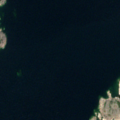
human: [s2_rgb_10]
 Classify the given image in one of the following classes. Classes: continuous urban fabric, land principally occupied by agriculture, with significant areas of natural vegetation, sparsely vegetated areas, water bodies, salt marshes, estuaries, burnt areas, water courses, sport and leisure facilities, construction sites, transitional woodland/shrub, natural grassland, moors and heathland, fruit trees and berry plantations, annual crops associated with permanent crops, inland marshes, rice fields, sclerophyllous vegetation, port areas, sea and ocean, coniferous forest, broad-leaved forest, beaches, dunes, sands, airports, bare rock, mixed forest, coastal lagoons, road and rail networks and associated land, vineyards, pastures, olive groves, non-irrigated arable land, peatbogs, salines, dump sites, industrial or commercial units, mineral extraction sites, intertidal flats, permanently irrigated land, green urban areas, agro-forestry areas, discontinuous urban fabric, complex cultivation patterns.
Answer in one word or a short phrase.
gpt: mixed forest, sea and ocean